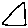
Label: triangle